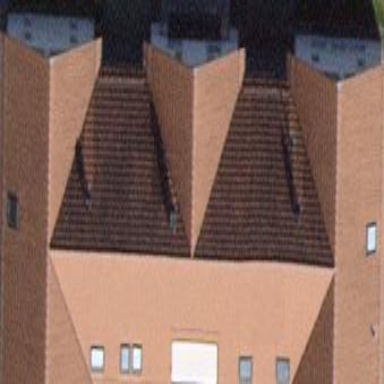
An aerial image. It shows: Building with tile roof.